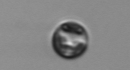
Label: Thalassiosira